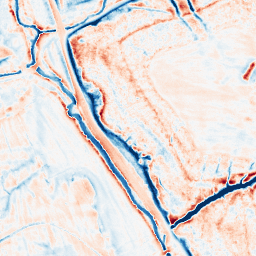
Category: edge_preserving
Decomposition family: anisotropic_diffusion
Decomposition parameters: iterations: 50
kappa: 30
gamma: 0.15
Upsampling method: bicubic
Upsampling parameters: scale: 2
Upsampling scale: 2